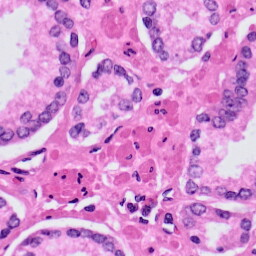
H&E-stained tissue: Prostate